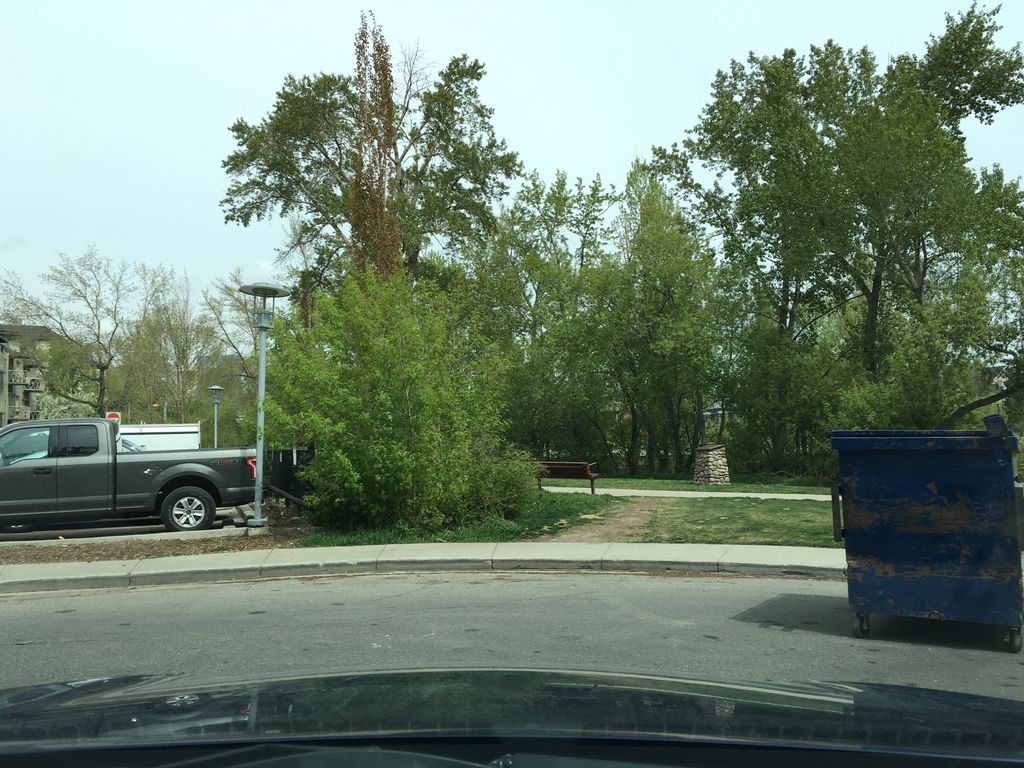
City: calgary